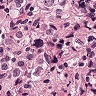
Metastatic tissue present: yes